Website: bh-photo
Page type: receipt
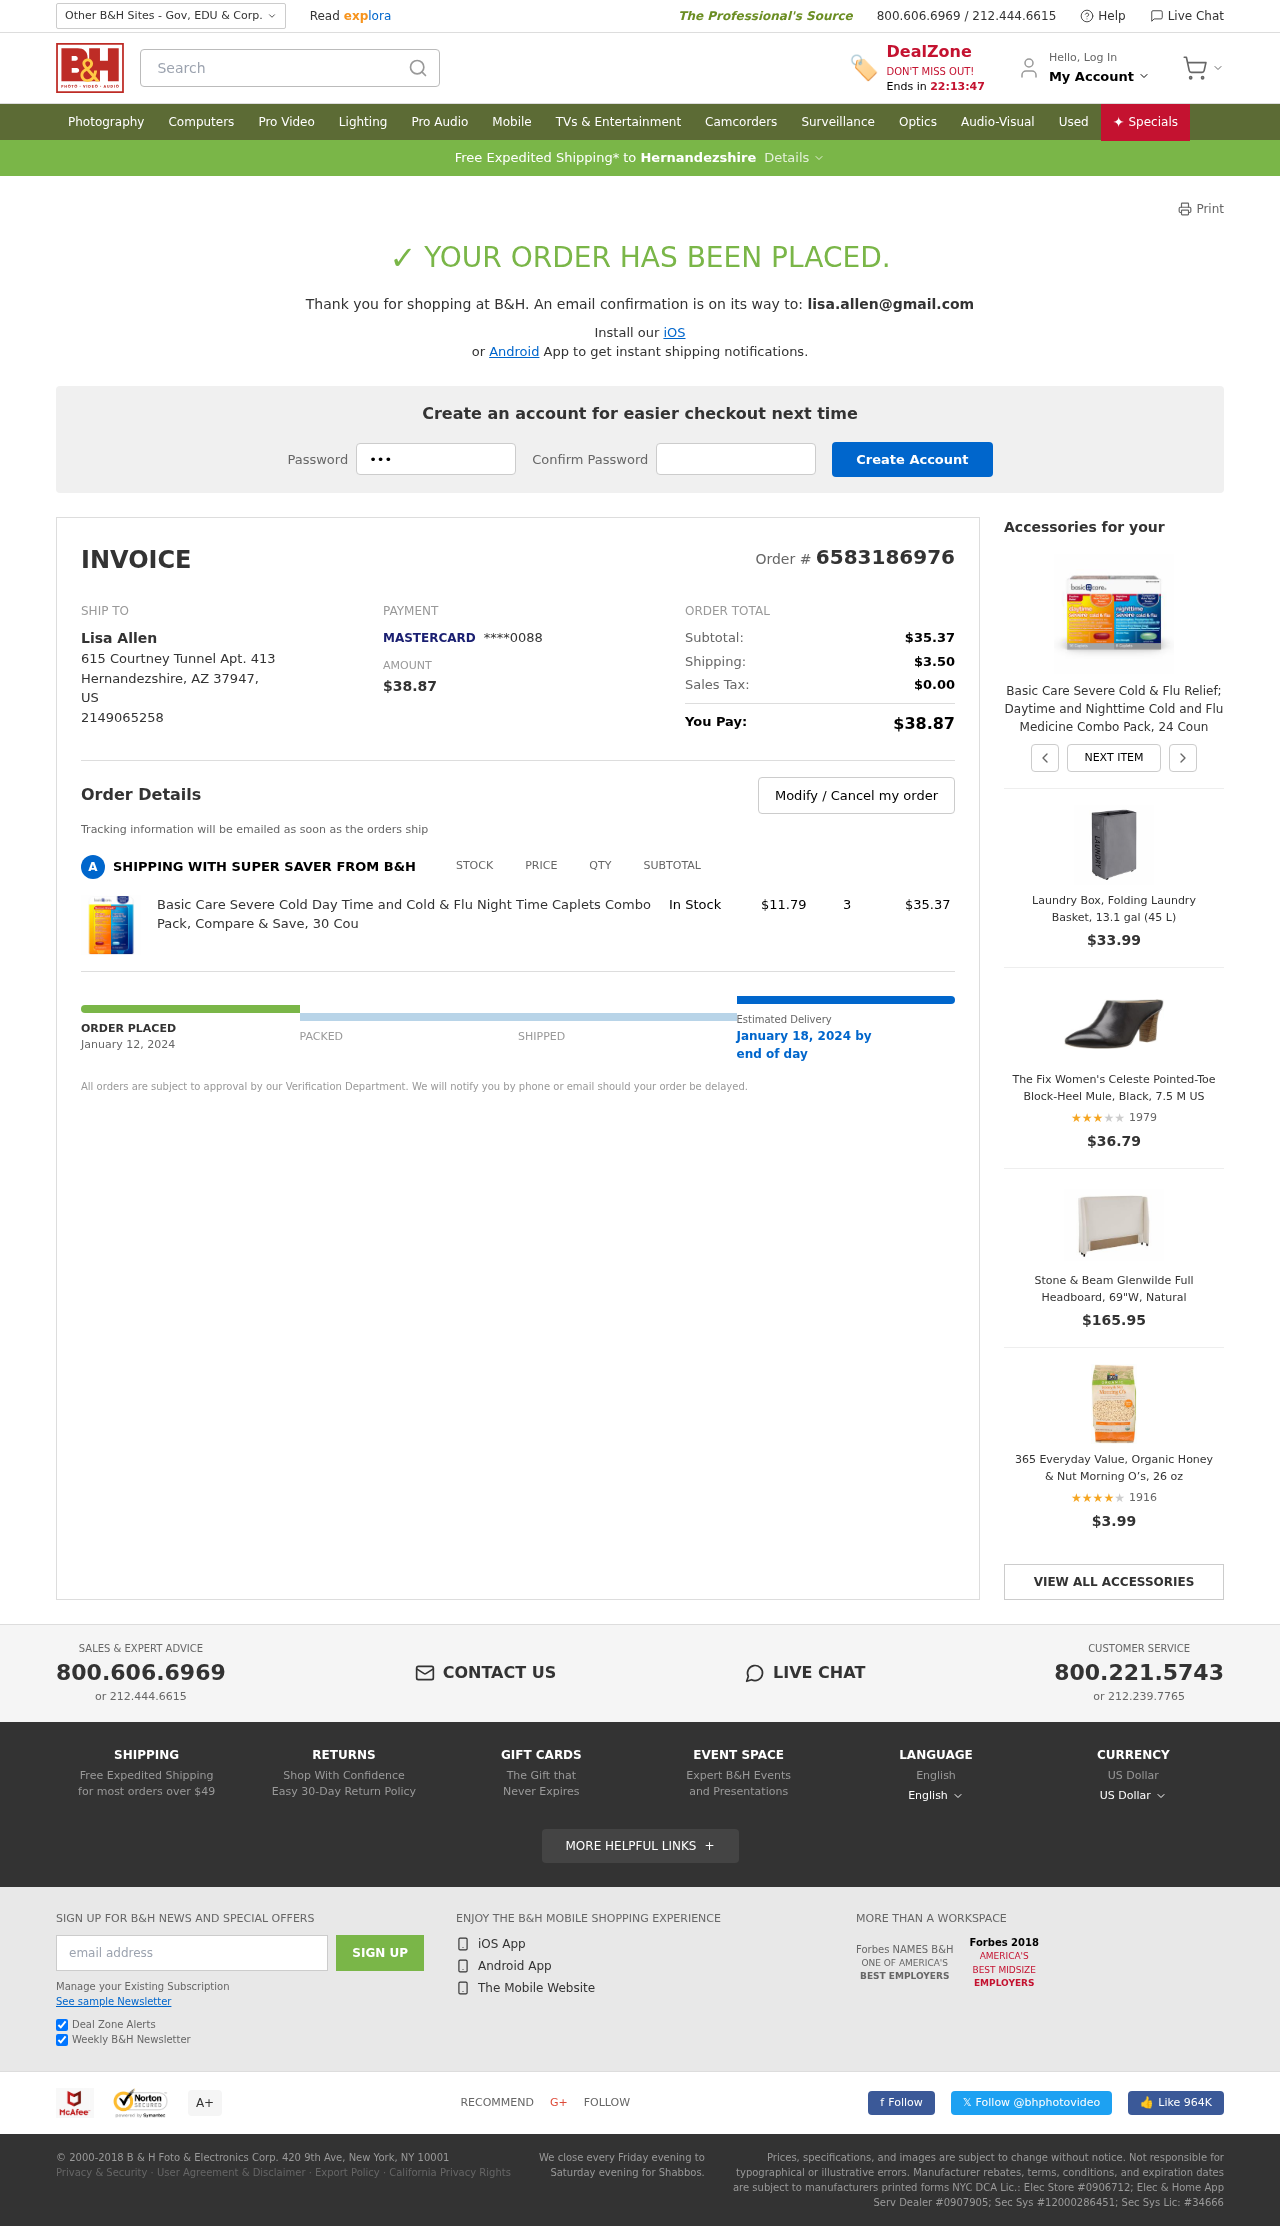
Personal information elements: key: PII_CARD_LAST4
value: ****0088
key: PII_CARD_TYPE
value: MASTERCARD
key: PII_CITY
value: Hernandezshire
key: PII_COUNTRY_CODE
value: US
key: PII_EMAIL
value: lisa.allen@gmail.com
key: PII_FULLNAME
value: Lisa Allen
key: PII_PHONE
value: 2149065258
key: PII_POSTCODE
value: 37947
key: PII_STATE_ABBR
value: AZ
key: PII_STREET
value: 615 Courtney Tunnel Apt. 413
Product elements: key: PRODUCT1_NAME
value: Basic Care Severe Cold Day Time and Cold & Flu Night Time Caplets Combo Pack, Compare & Save, 30 Cou
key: PRODUCT1_PRICE
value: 11.79
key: PRODUCT1_QUANTITY
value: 3
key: PRODUCT2_NAME
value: Basic Care Severe Cold & Flu Relief; Daytime and Nighttime Cold and Flu Medicine Combo Pack, 24 Coun
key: PRODUCT3_NAME
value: Laundry Box, Folding Laundry Basket, 13.1 gal (45 L)
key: PRODUCT3_PRICE
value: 33.99
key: PRODUCT4_NAME
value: The Fix Women's Celeste Pointed-Toe Block-Heel Mule, Black, 7.5 M US
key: PRODUCT4_NUM_RATINGS
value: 1979
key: PRODUCT4_PRICE
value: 36.79
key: PRODUCT4_RATING
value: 3.3
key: PRODUCT5_NAME
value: Stone & Beam Glenwilde Full Headboard, 69"W, Natural
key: PRODUCT5_PRICE
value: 165.95
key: PRODUCT6_NAME
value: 365 Everyday Value, Organic Honey & Nut Morning O’s, 26 oz
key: PRODUCT6_NUM_RATINGS
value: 1916
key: PRODUCT6_PRICE
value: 3.99
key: PRODUCT6_RATING
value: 4
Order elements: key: ORDER_ID
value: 6583186976
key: ORDER_TOTAL
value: $38.87
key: ORDER_SUBTOTAL
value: $35.37
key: ORDER_SHIPPING_COST
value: $3.50
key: ORDER_TAX
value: $0.00
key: ORDER_DATE
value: January 12, 2024
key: ORDER_DELIVERY_DATE
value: January 18, 2024 by
Search elements: key: HEADER_SEARCH
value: Search